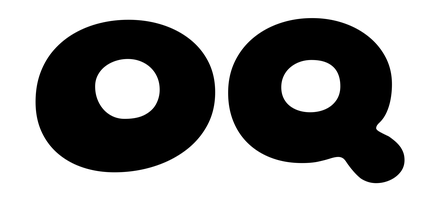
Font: Gluten_Bold